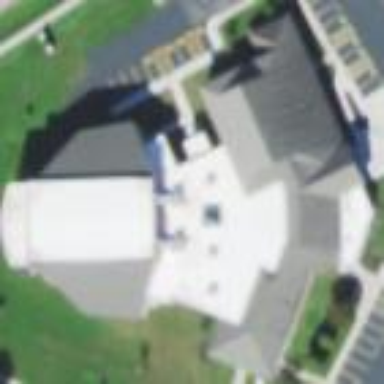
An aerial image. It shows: Building serving as place of worship.